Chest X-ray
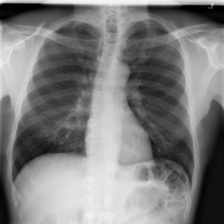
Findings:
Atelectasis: negative
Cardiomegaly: negative
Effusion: negative
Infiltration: negative
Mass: negative
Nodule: negative
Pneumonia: negative
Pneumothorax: negative
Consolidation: negative
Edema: negative
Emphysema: negative
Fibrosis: negative
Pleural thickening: negative
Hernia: negative